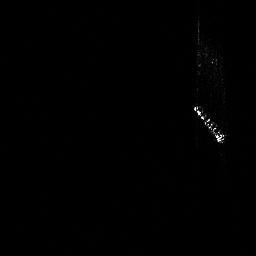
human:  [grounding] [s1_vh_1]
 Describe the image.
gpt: In the satellite image, there is  <ref>1 medium ship </ref> <box>[[74, 39, 87, 55, 0]]</box> located at right.